Question: A duplicate of <URL>, but since the answer there wasn't accepted I thought maybe there's a workaround.
I have two 'TSQLTable' components on my 'datasnap' server which are in a master/detail relationship, and one 'TDataSetProvider' linked to the master table. On my client application, there are two 'TClientDataSet' components, of which one is nested in the other naturally. When I try to post a record to the detail dataset, even before calling 'ApplyUpdates()', the mentioned exception is raised. Is this really a bug in XE2? How to work around it?
Here's the diagram SSMS generated for the tables:

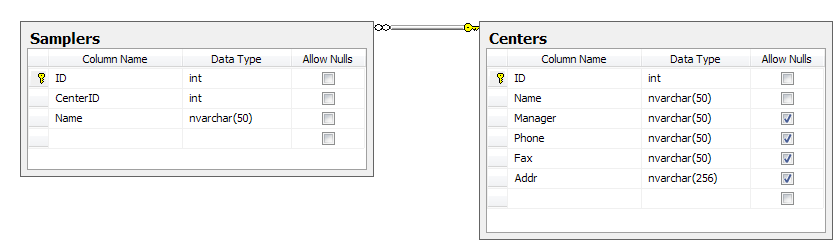
Answer: I assume the master detail relation is by CenterID -> ID. This does not work as expected.
The Midas internals require to use the same field name in both datasets to establish a master detail relationship. Giving your layout it tries to establish a relation using the ID field in both tables.
To resolve this rename the ID field in Centers to CenterID.